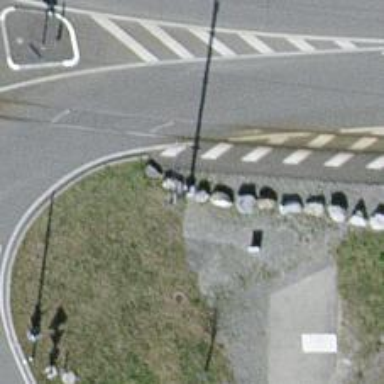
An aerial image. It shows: Block barrier.